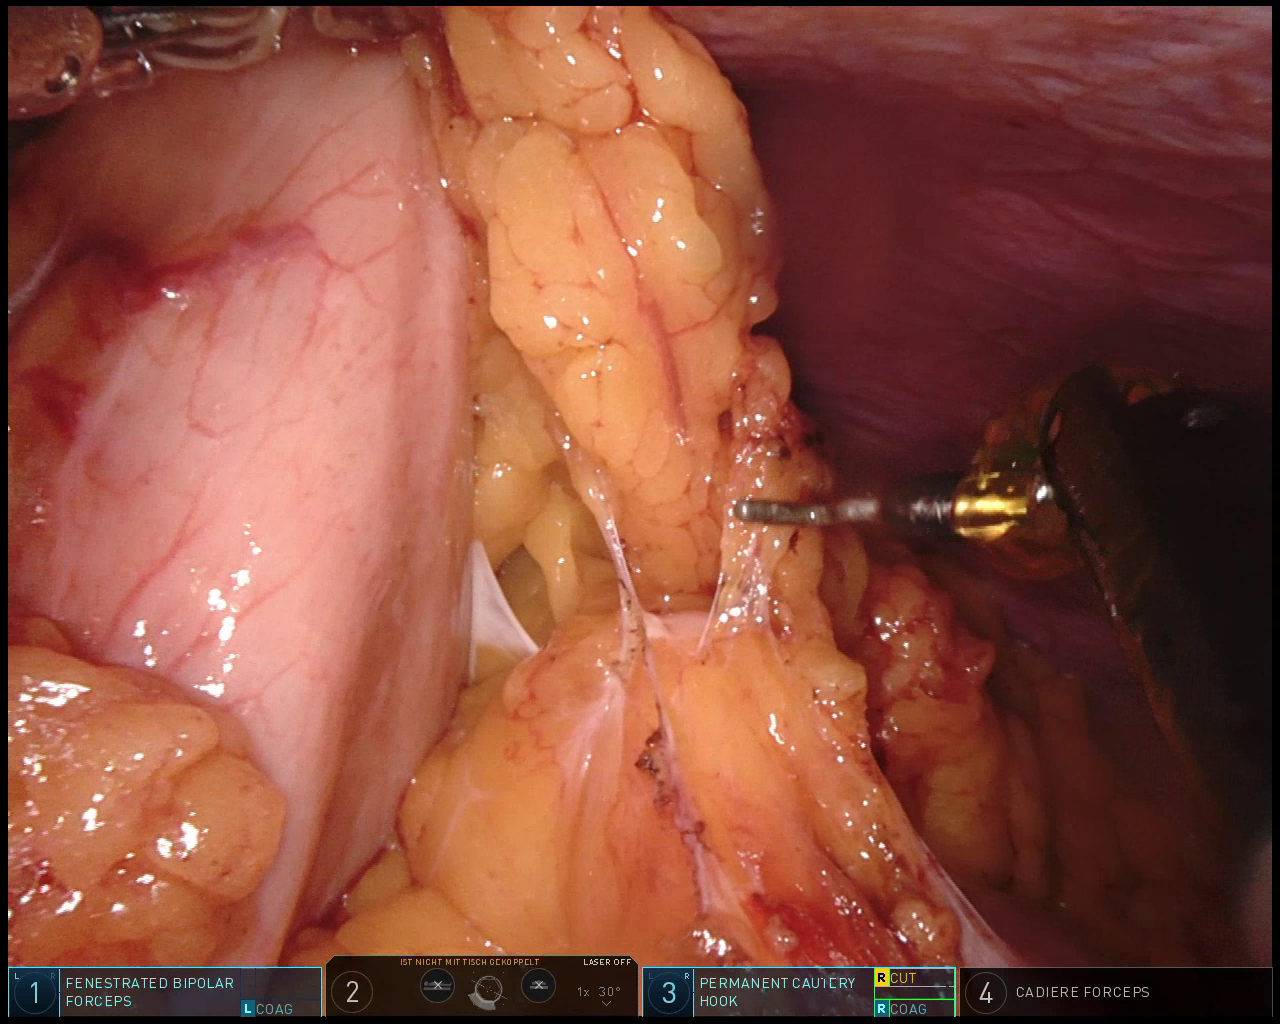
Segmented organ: stomach
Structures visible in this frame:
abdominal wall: yes
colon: yes
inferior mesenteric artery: no
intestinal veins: no
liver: no
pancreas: no
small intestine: no
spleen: no
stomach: yes
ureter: no
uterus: no
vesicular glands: no